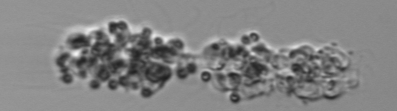
Label: Leptocylindrus_mediterraneus